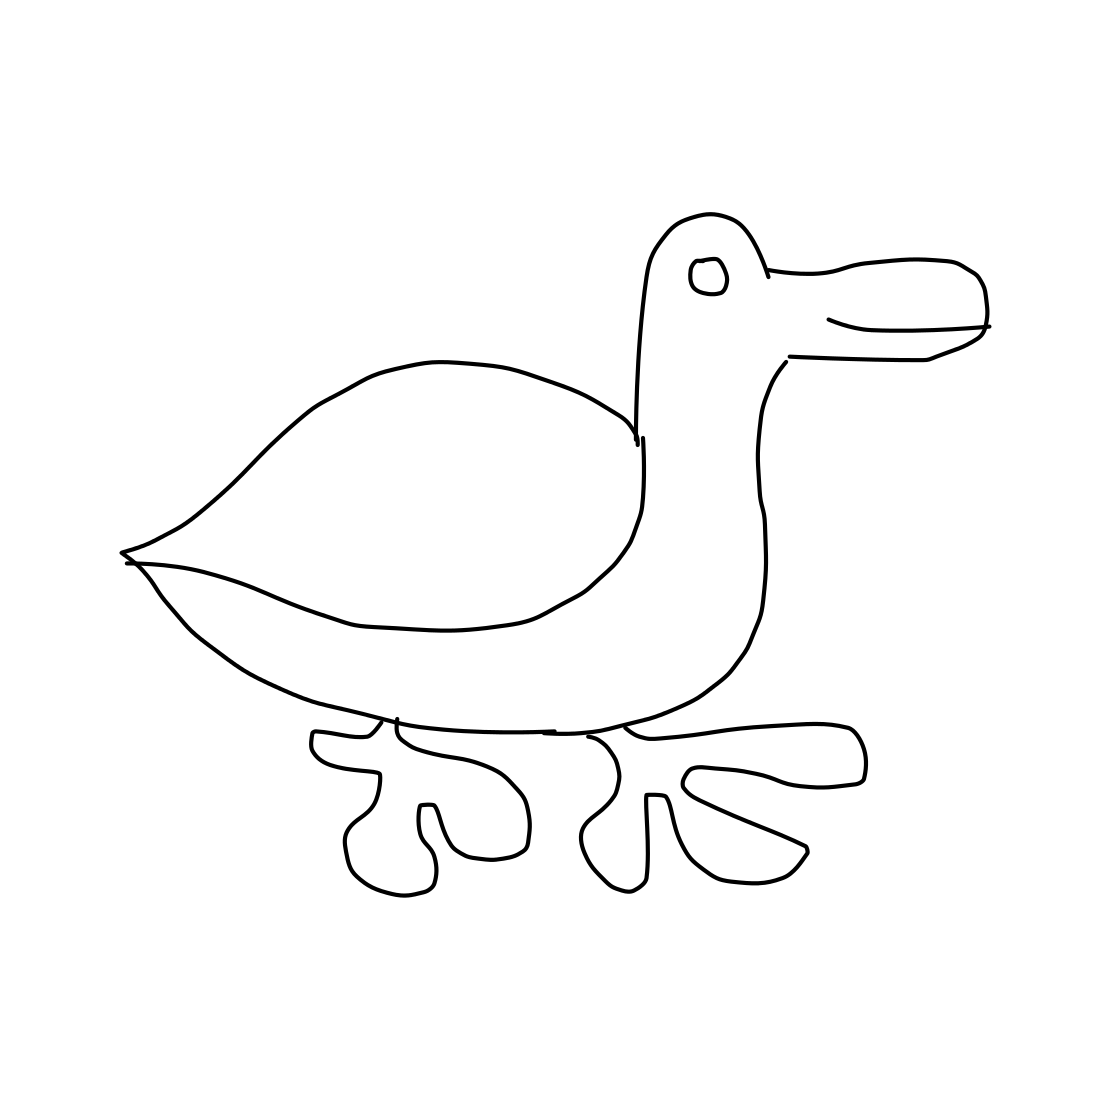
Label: duck